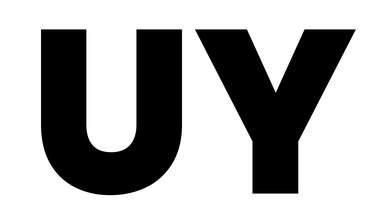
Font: Poppins-ExtraBold